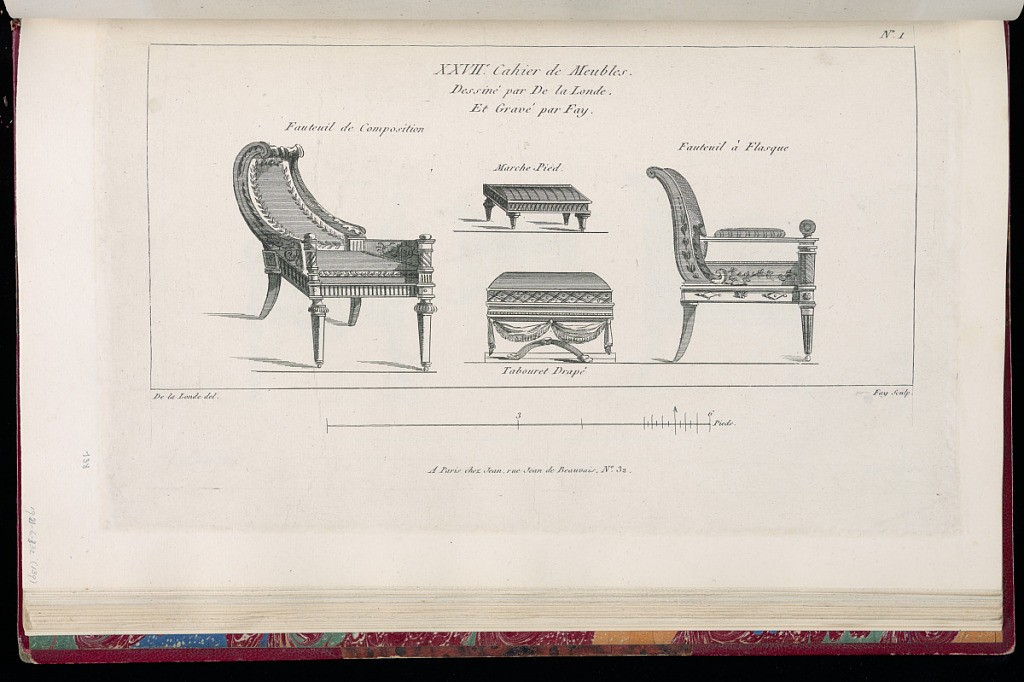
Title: Designs for Chairs and Footrests
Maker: Richard de Lalonde, French, active 1780–96
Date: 1780-1789
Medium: Etching on off-white laid paper
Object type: Print
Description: Designs for two chairs and two footrests decorated with ornament motifs including scrolls, branches, fluting, rinceaux, drapery, lozenge with bead. The plate is signed and numbered.